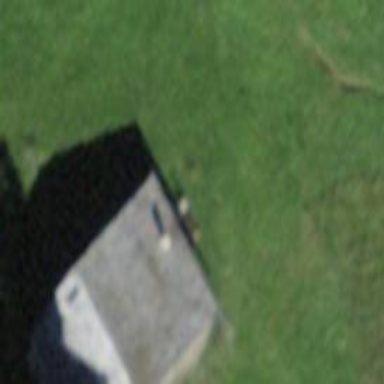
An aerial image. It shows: Rural barn.